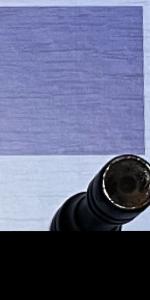
Label: Rook_Black